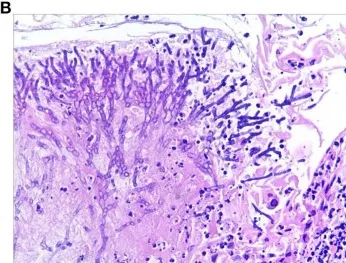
Covered by the squamous epithelium and with fungal hyphae inside it.
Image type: pathology (h&e)